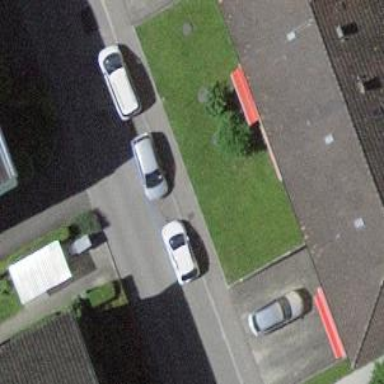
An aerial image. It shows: Residential road with asphalt surface and sidewalk on the left side.